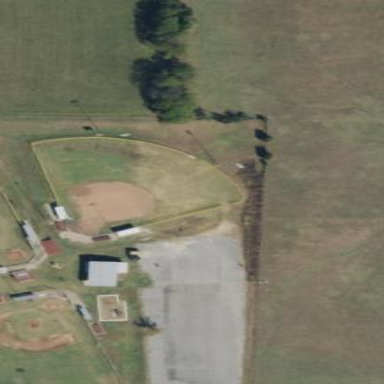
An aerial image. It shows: Baseball pitch for leisure land activities.